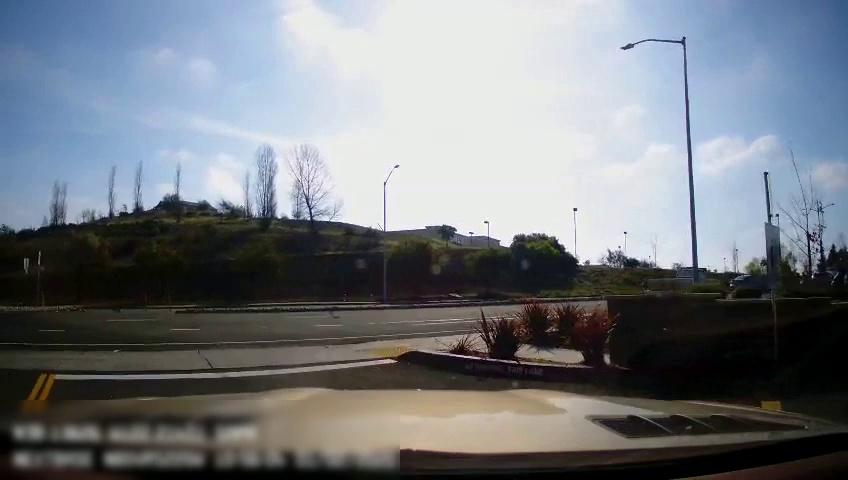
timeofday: Day
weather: Sunny
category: Drivable Space
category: Traffic | Signs